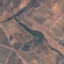
Label: PermanentCrop